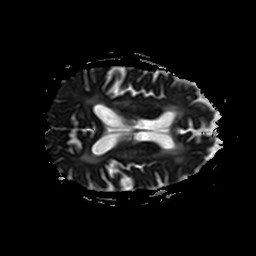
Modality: ADC
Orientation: axial
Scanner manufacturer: philips
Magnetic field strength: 3 T
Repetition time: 3.087 s
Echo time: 0.076 s